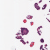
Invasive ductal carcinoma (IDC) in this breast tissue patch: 0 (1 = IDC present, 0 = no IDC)